Question: I am working on a query but StoryNumber is coming back as multiple rows.
Here is the query:
'''
SELECT
STY.[Number] StoryNumber
,ISNULL(SUM(DTH.[Hours]), 0) AS WorkHours
,MAX(CASE
WHEN DTH.Hours != 0
THEN DTH.ActivityDate
END) AS LatestActivityDate
FROM Task TSK
LEFT JOIN DailyTaskHours DTH ON TSK.PK_Task = DTH.TaskId
LEFT JOIN Story STY ON TSK.StoryId = STY.PK_Story
LEFT JOIN Sprint SPT ON STY.SprintId = SPT.PK_Sprint
LEFT JOIN Product PDT ON STY.ProductId = PDT.PK_Product
GROUP BY LEN(STY.[Number])
,STY.[Number]
,TSK.[Name]
'''
This query is actually simplified and all of the JOIN conditions are required.
This is the output of the above query:

How can I combine like StoryNumber's and when there are multiple such as OHC-1 sum workhours and find the highest activitydate?
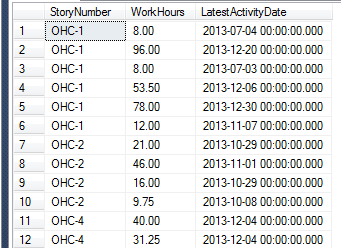
Answer: Remove extraneous fields from your 'GROUP BY':
'''
SELECT STY.[Number] StoryNumber
,ISNULL(SUM(DTH.[Hours]), 0) AS WorkHours
,MAX(CASE WHEN DTH.Hours != 0
THEN DTH.ActivityDate
END) AS LatestActivityDate
FROM Task TSK
LEFT JOIN DailyTaskHours DTH ON TSK.PK_Task = DTH.TaskId
LEFT JOIN Story STY ON TSK.StoryId = STY.PK_Story
LEFT JOIN Sprint SPT ON STY.SprintId = SPT.PK_Sprint
LEFT JOIN Product PDT ON STY.ProductId = PDT.PK_Product
LEFT JOIN [User] USR ON TSK.PointPerson = USR.DisplayName
GROUP BY STY.[Number]
'''